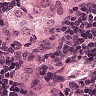
Metastatic tissue present: yes